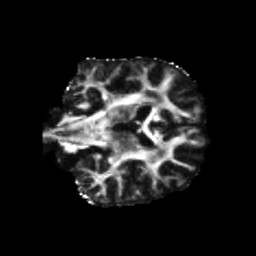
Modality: FA
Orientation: coronal
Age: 70
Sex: male
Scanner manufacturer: siemens
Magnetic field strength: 3 T
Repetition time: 5.47 s
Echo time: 0.0854 s